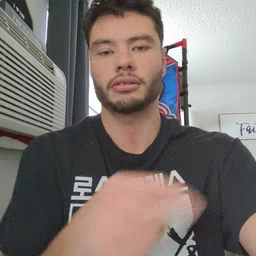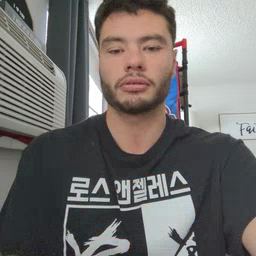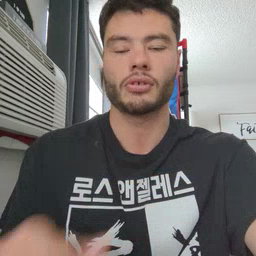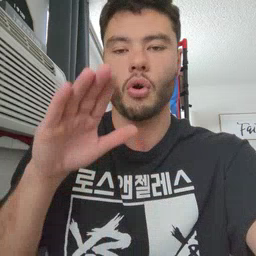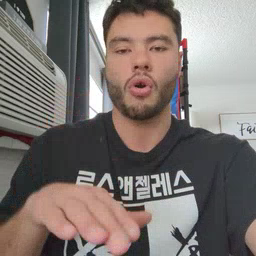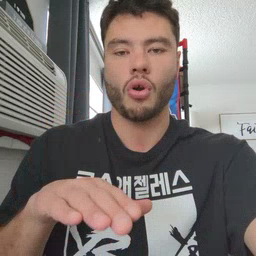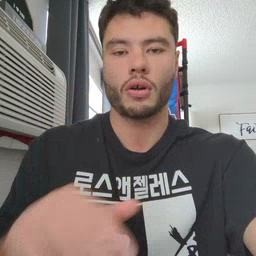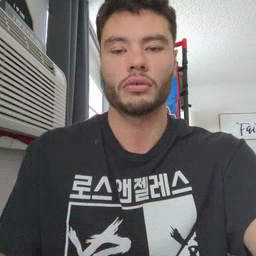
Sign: on